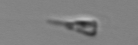
Label: Calciopappus